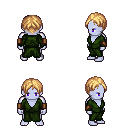
a pixel art fantasy rpg character, male body template, dark elf, purple skin, green robe, gold greaves, light blonde parted hairstyle, leather bracers, four views (front, back, left, right), 2x2 character sprite sheet, small pixel art, hard edges, no anti-aliasing